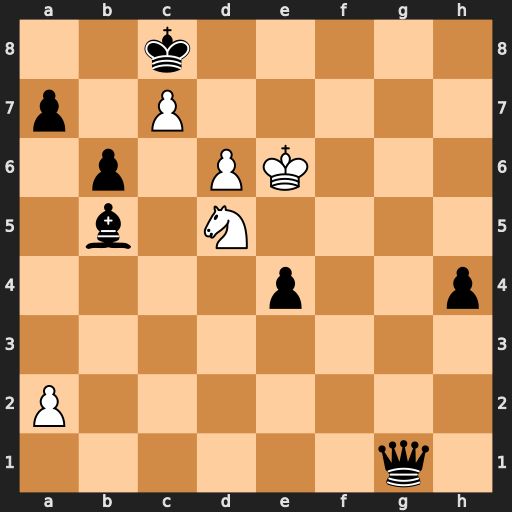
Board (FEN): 2k5/p1P5/1p1PK3/1b1N4/4p2p/8/P7/6q1
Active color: w
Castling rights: -
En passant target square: -
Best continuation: Ne7+ Kb7 c8=Q#